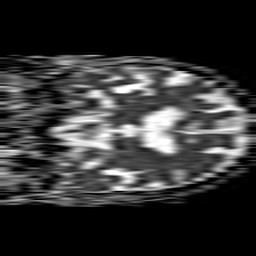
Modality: ADC
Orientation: coronal
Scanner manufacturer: philips
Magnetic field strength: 1.5 T
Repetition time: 4.6 s
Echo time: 0.08517 s